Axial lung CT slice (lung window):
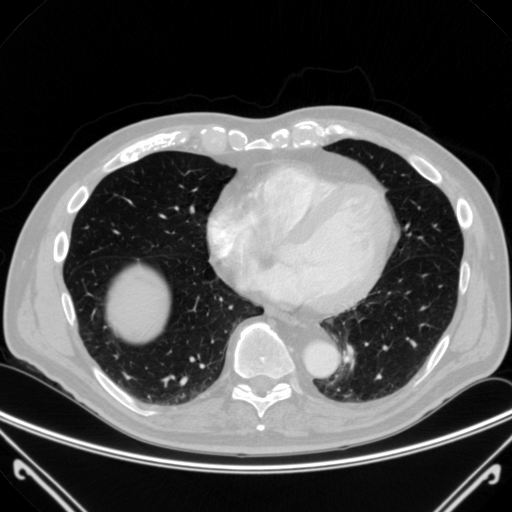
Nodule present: no